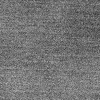
Atmospheric dust classification: dusty